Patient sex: M
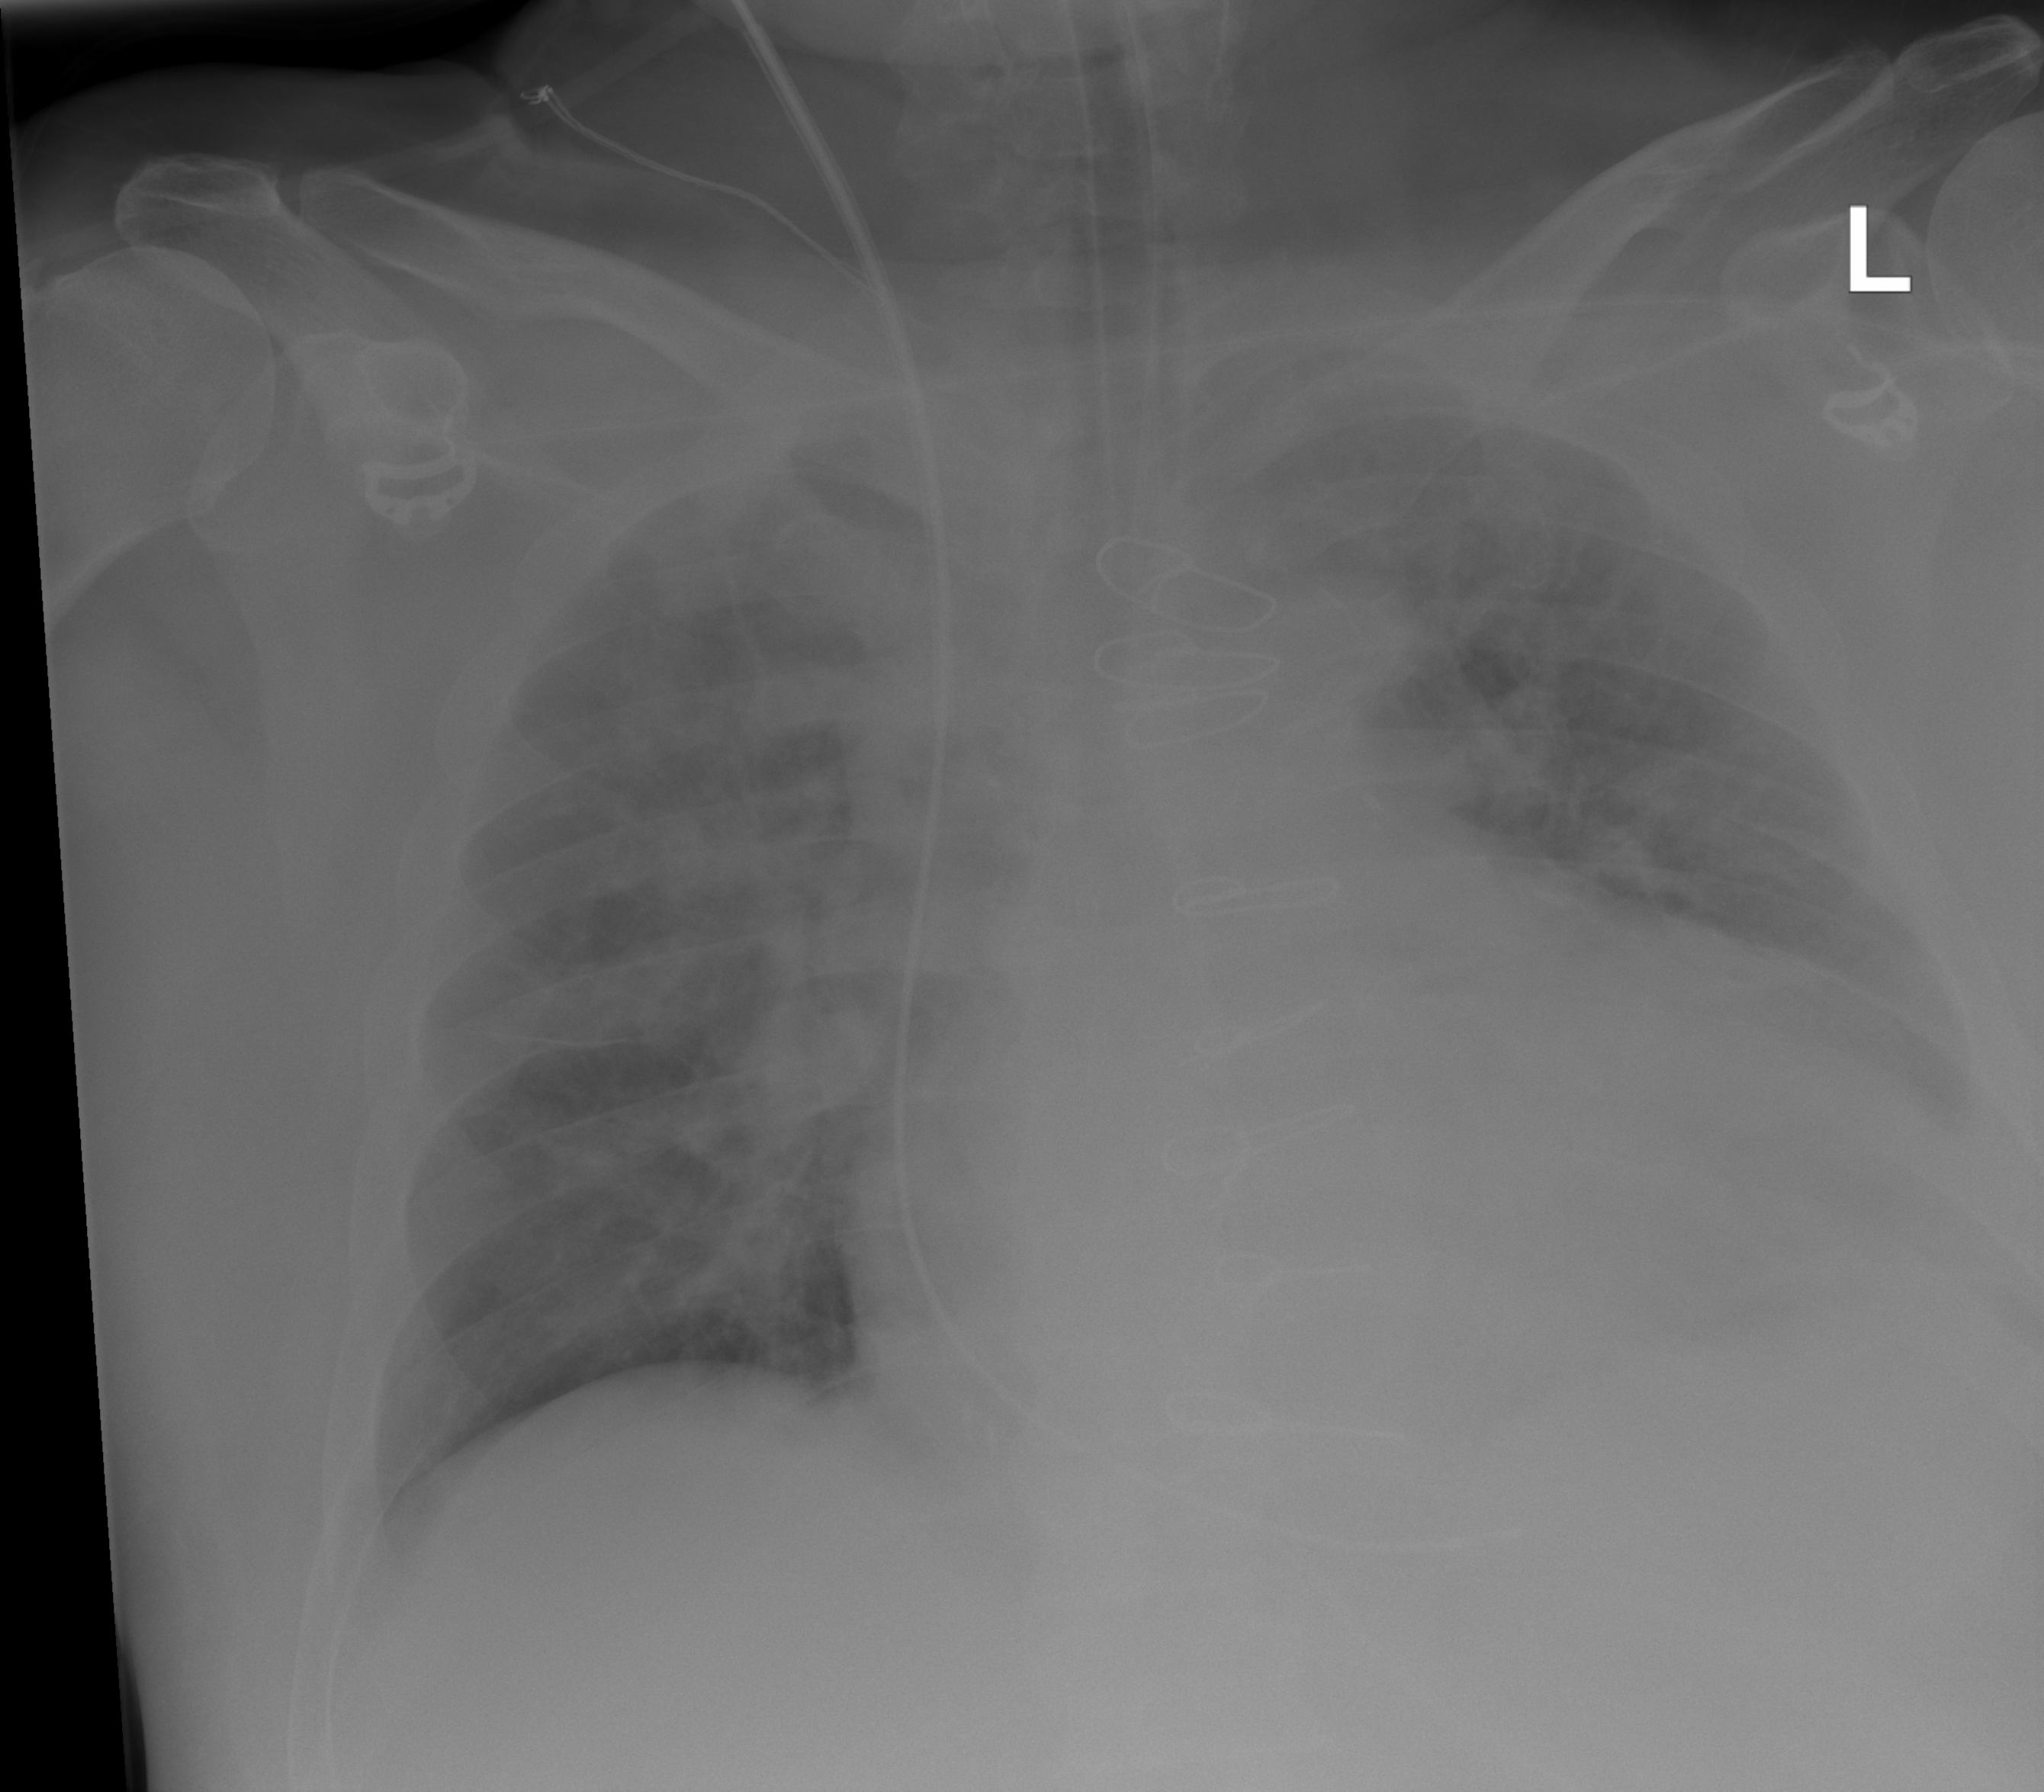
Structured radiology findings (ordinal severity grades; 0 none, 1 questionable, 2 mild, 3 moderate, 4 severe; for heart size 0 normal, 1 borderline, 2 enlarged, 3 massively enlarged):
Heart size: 3
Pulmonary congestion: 0
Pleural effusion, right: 0
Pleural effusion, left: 1
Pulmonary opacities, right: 0
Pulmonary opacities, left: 0
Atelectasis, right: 2
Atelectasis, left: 0